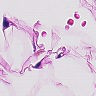
Metastatic tissue present: no